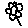
Label: flower